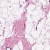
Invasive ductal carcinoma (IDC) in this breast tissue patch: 0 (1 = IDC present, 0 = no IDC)